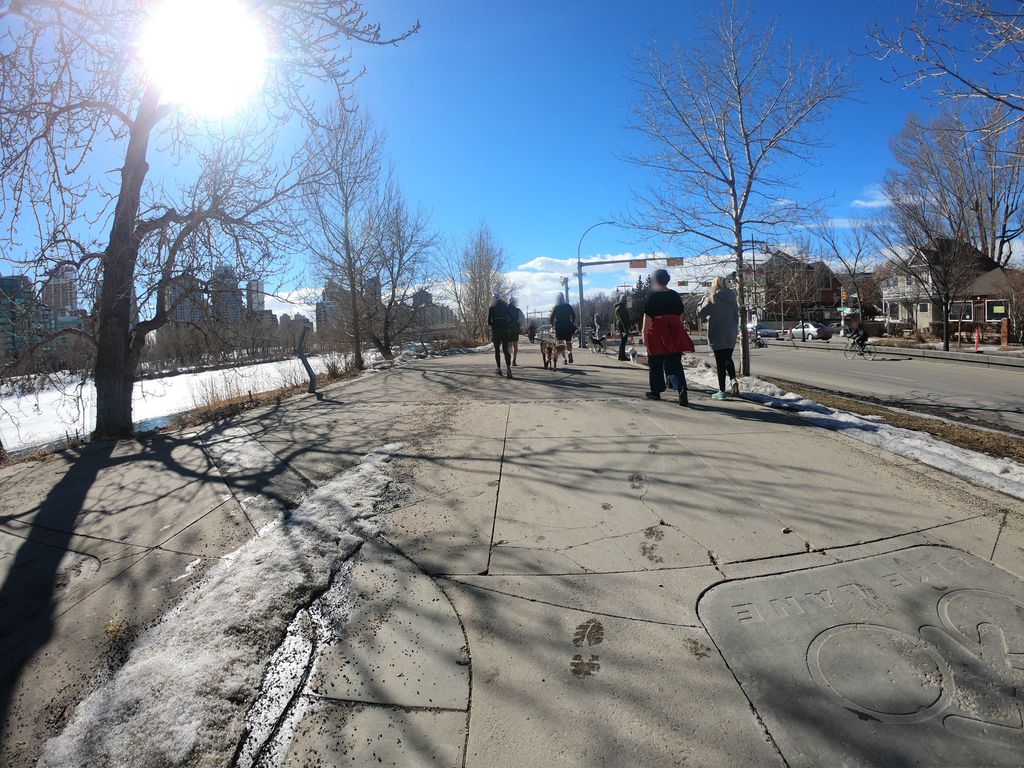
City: calgary